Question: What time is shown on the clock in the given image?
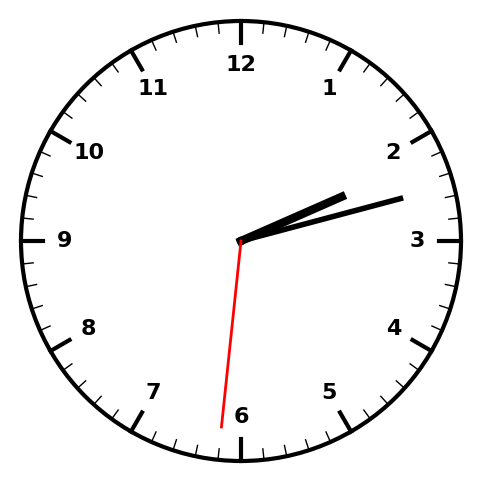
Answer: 02:12:31